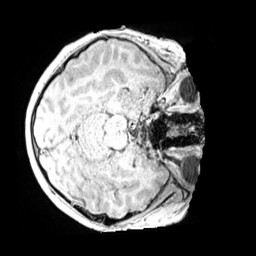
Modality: MP2RAGE
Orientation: axial
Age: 9
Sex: male
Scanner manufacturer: siemens
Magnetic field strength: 3 T
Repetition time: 4 s
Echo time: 0.00299 s